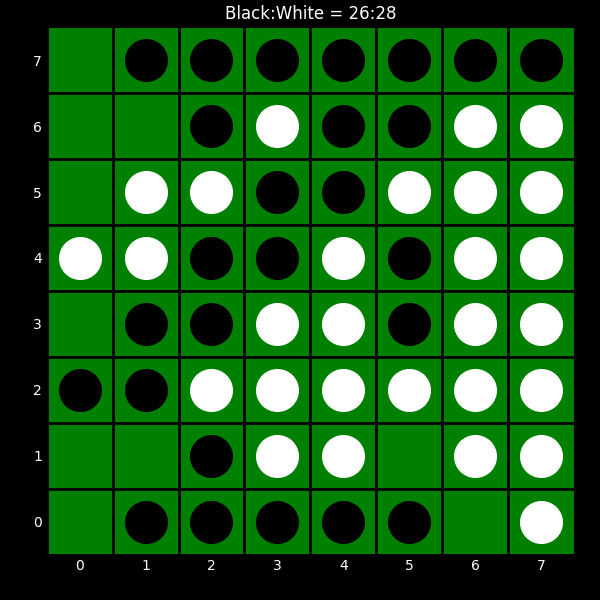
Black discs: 26
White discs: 28